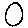
Label: circle